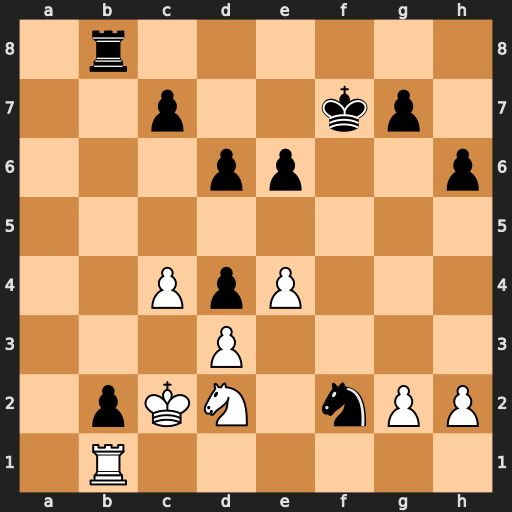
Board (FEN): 1r6/2p2kp1/3pp2p/8/2PpP3/3P4/1pKN1nPP/1R6
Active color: w
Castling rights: -
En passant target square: -
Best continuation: Rf1 b1=B+ Nxb1 Ke7 Rxf2